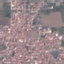
Land use / land cover class: Residential